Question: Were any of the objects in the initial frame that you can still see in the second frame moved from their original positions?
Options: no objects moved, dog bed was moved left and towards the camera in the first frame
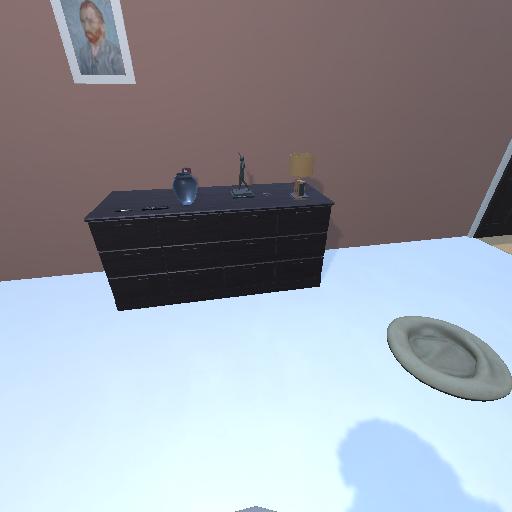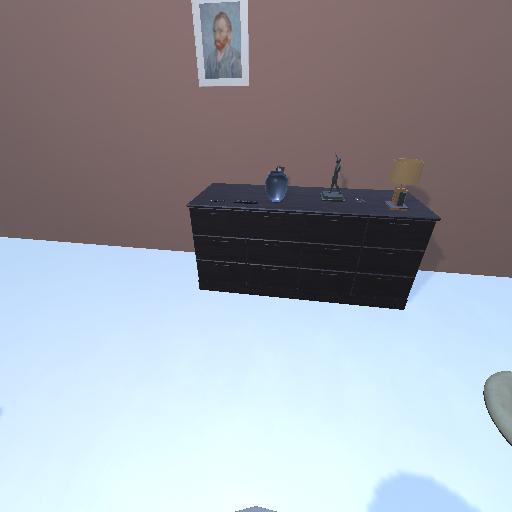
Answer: no objects moved